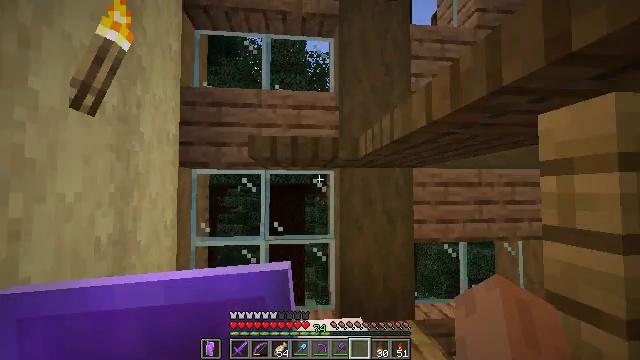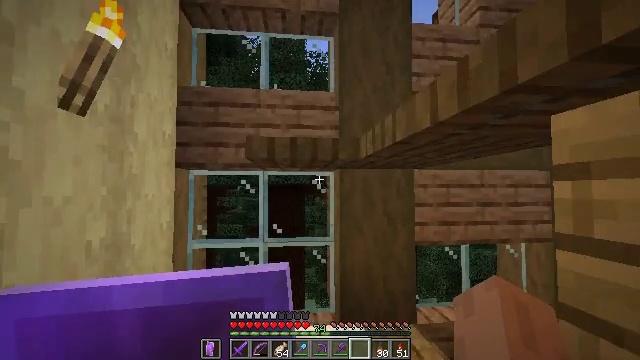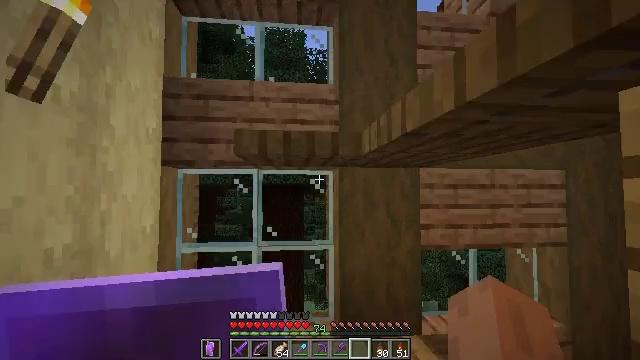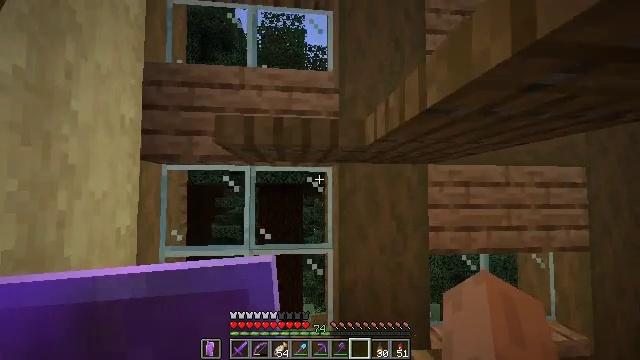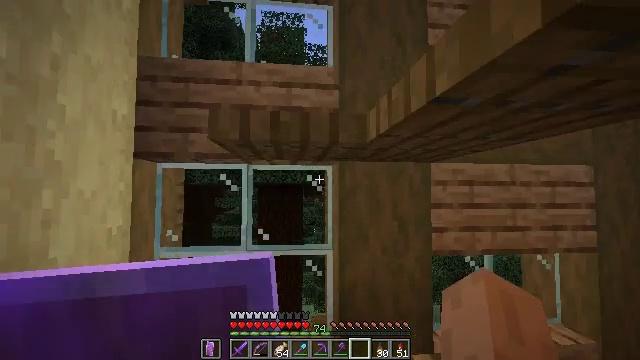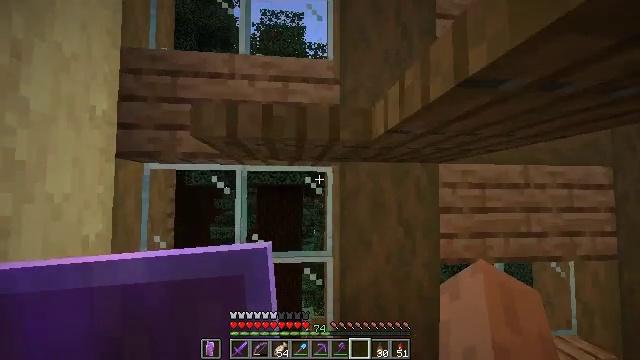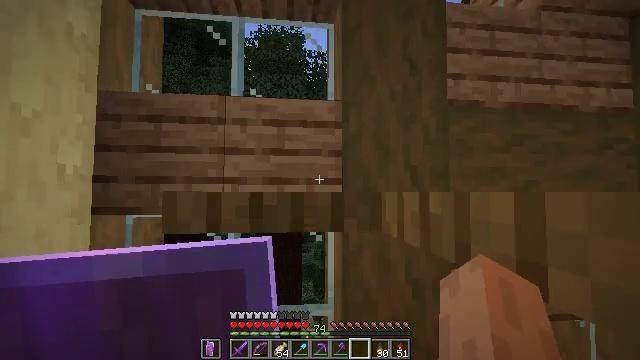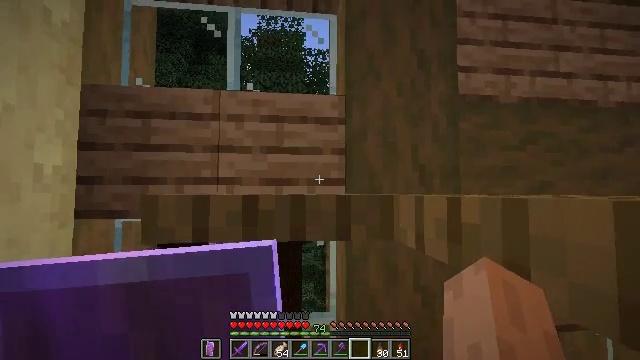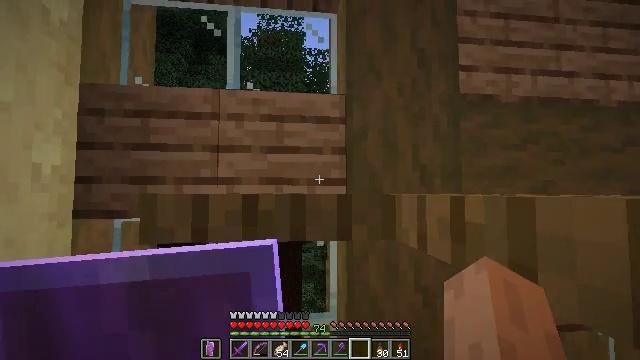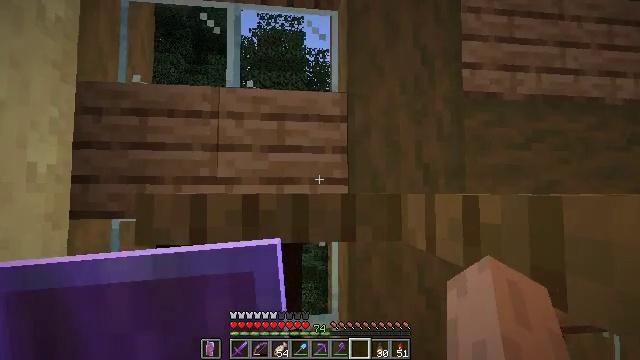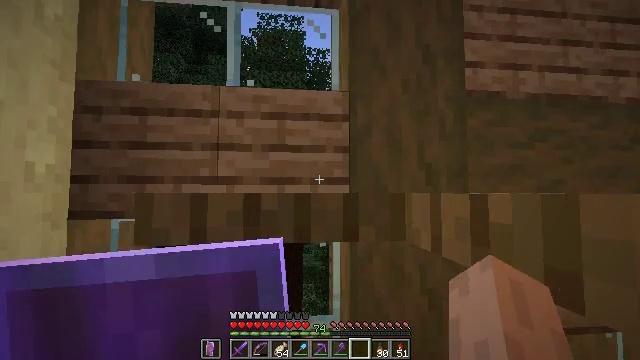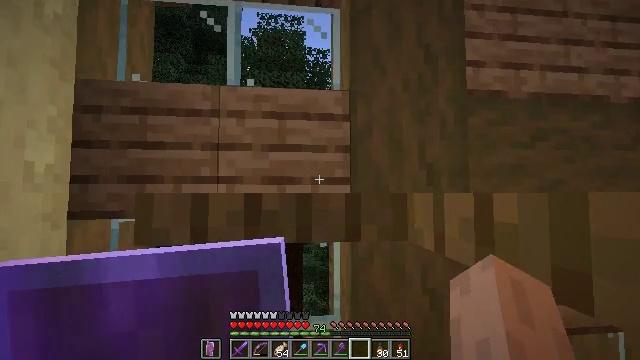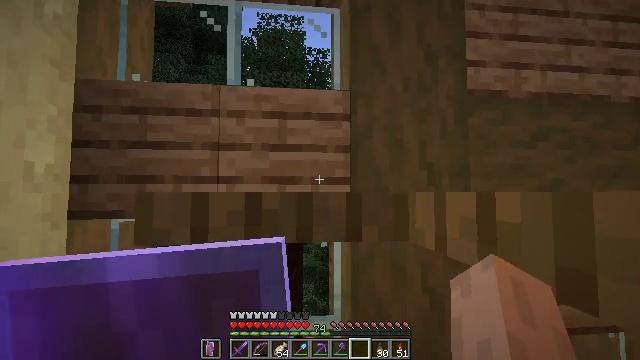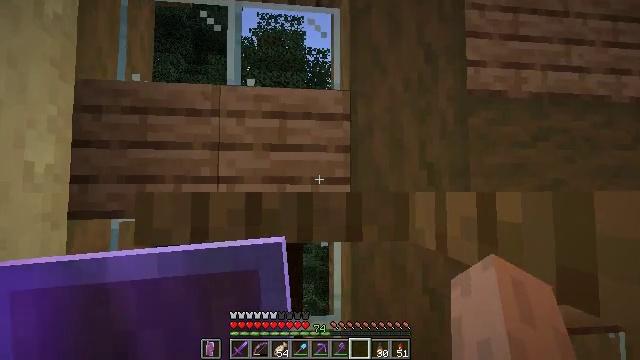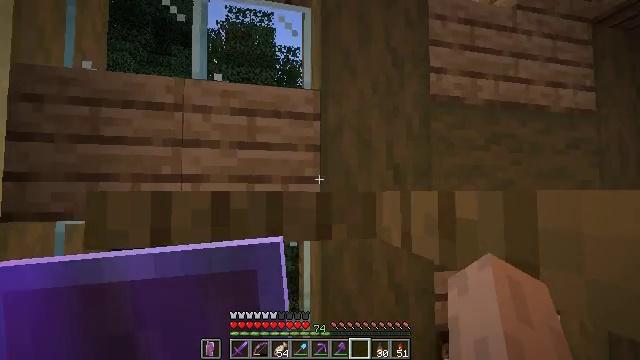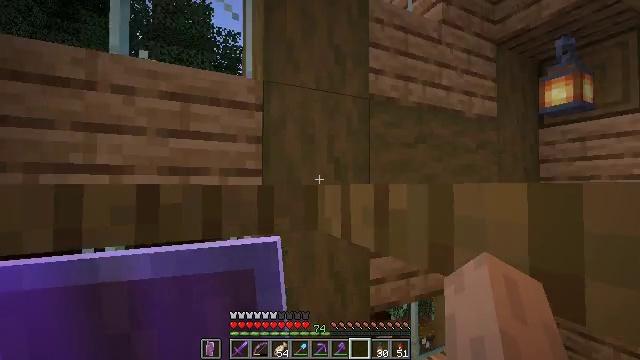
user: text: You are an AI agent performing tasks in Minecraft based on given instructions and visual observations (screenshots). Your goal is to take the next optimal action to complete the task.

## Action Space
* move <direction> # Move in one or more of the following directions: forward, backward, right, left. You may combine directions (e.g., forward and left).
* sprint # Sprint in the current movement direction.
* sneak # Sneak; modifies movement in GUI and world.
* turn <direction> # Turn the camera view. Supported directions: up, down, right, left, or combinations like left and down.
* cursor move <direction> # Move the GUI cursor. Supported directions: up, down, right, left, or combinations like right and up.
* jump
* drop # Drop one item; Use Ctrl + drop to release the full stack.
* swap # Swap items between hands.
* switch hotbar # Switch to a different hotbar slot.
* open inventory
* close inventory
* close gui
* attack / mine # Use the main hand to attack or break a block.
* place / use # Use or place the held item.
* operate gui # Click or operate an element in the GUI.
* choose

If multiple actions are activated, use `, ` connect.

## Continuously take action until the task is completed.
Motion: motion action
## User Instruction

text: Attack the spruce trapdoor to gather it.
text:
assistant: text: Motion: move forward
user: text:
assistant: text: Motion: move forward
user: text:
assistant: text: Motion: move forward
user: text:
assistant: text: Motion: move forward
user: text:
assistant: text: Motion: move forward
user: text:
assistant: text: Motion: no_op
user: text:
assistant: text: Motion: no_op
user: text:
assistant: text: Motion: no_op
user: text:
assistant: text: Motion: no_op
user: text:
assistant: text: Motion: no_op
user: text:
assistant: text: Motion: no_op
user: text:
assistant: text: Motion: no_op
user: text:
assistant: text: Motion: no_op
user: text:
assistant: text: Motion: turn right
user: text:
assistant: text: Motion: turn right and down
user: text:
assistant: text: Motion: turn right and down
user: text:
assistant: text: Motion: turn right and down
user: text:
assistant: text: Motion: turn right and down
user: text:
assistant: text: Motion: turn right and down
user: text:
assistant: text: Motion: turn right
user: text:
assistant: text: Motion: no_op
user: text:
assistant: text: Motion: no_op
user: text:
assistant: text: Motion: no_op
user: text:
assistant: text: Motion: no_op
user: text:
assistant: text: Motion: turn right and down, jump
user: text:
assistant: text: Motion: turn right and down, jump
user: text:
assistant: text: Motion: turn right and down, jump
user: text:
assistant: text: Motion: turn right and down, jump
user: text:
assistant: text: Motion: turn right and down, jump
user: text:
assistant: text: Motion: jump